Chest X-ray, PA view. Patient: 57 years old, sex F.
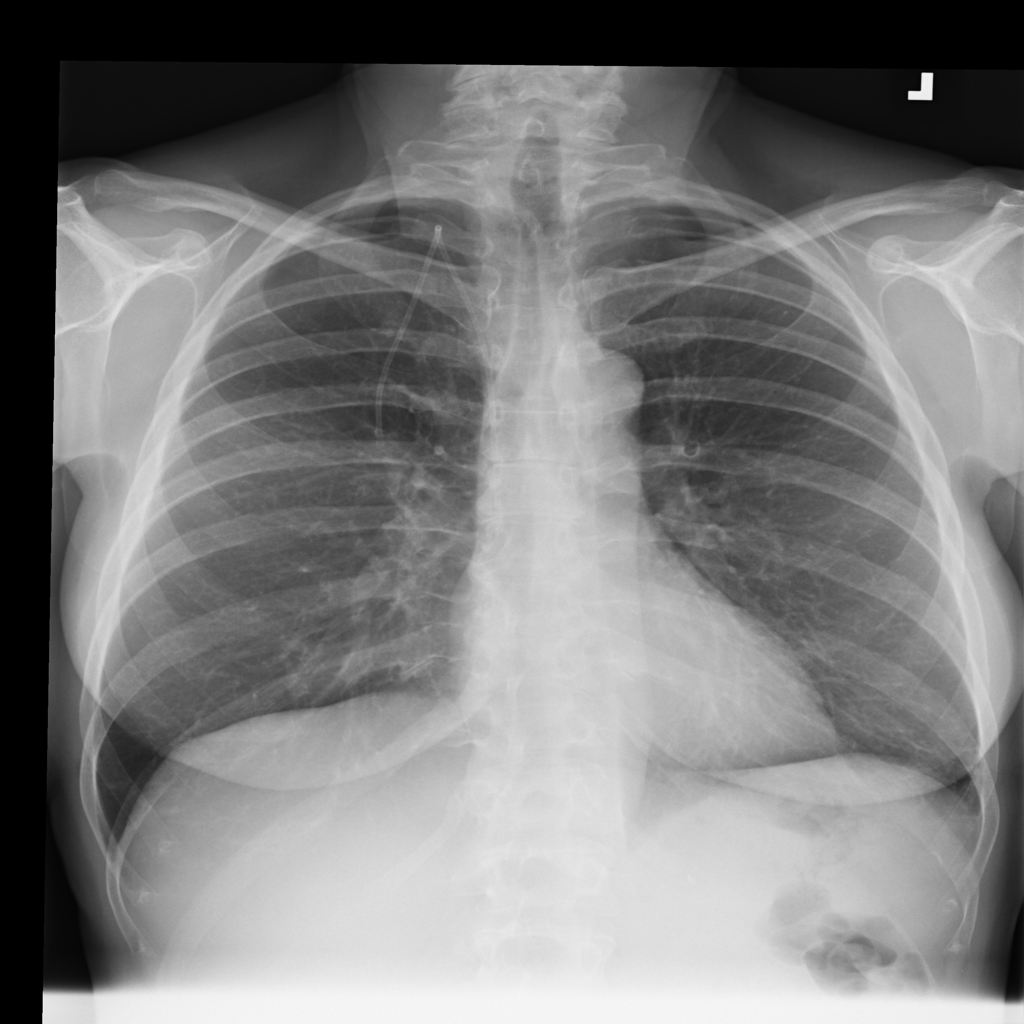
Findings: No Finding